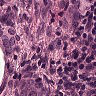
Metastatic tissue present: yes